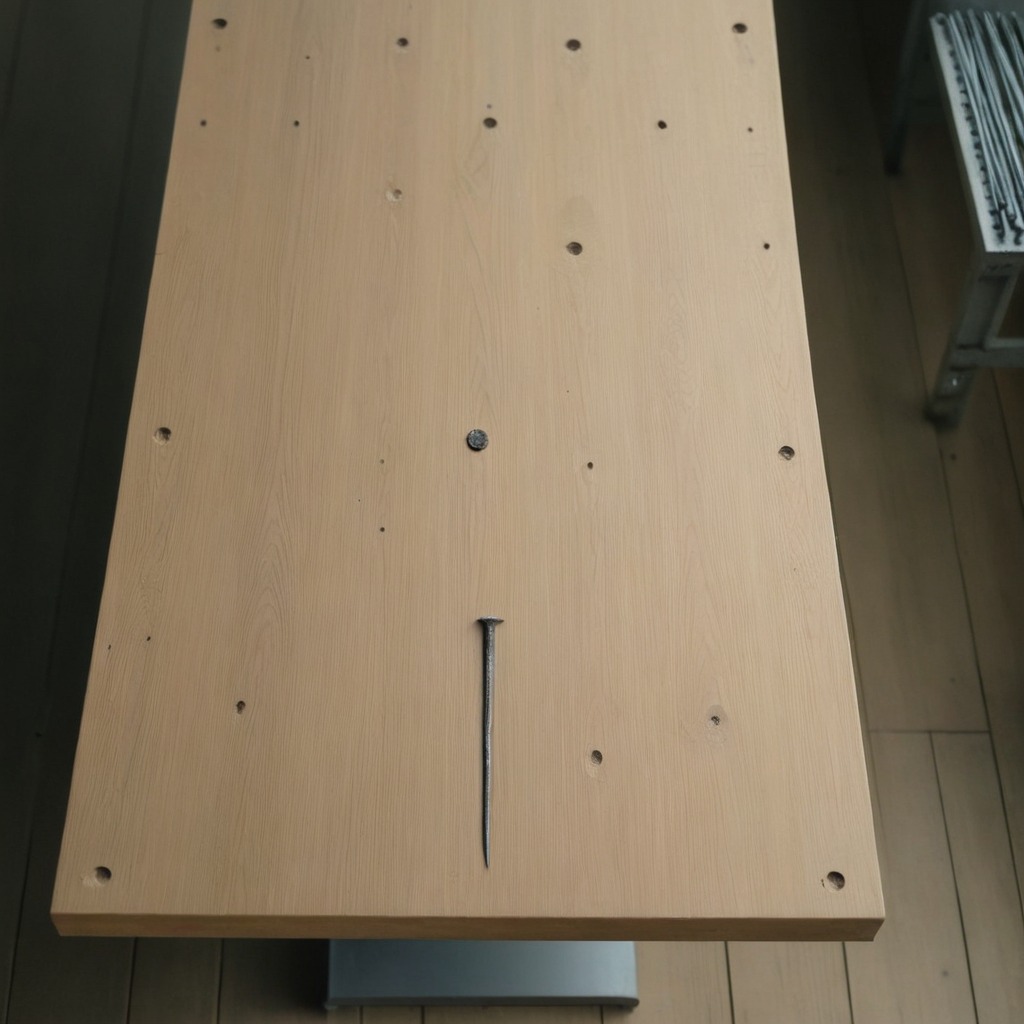
An iron nail is lying on the workbench.